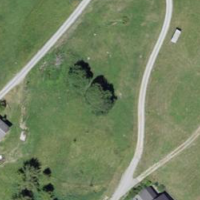
EUNIS habitat code: 24
Species observed at this site:
Colchicum autumnale
Cirsium arvense